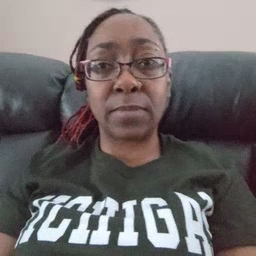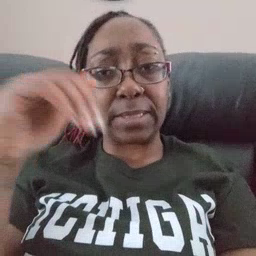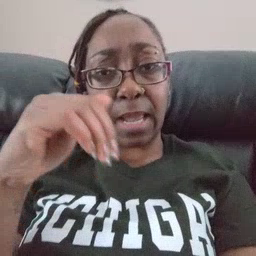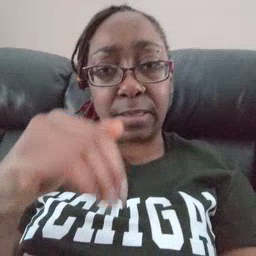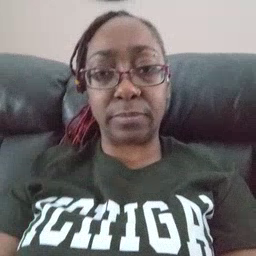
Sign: night